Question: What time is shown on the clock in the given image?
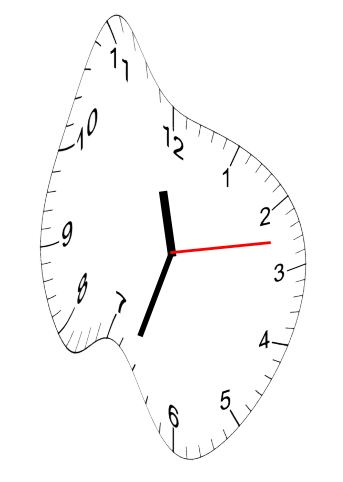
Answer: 11:33:13